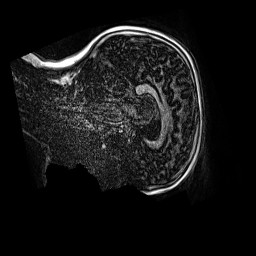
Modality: MP2RAGE
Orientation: sagittal
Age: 9
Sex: female
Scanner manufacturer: siemens
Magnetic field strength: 3 T
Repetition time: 4 s
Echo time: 0.00299 s